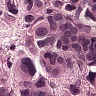
Metastatic tissue present: yes